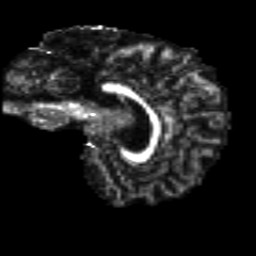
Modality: FA
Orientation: sagittal
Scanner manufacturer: siemens
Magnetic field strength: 3 T
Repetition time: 8.1 s
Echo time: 0.082 s